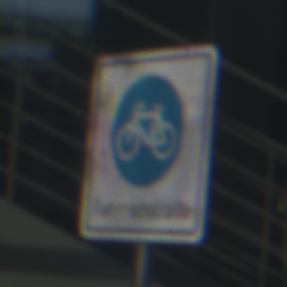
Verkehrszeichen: BeginnFahrradstrasse
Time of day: MorningAfternoon
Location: Outdoor (Urban)
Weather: PartlyCloudy
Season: NotSpecified
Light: Natural